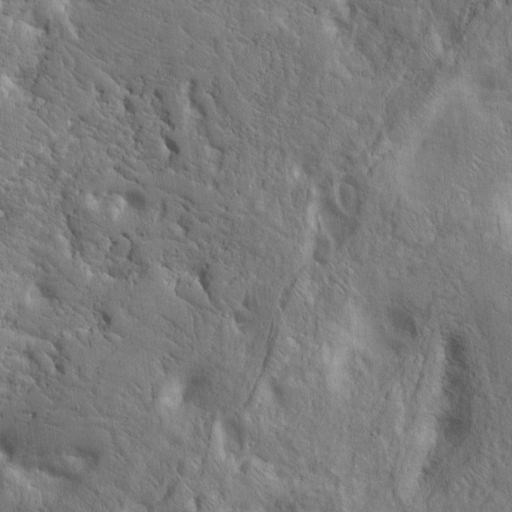
Objects detected: cone, cone, cone, cone